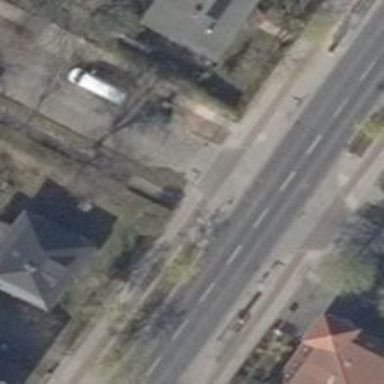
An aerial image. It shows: Unmarked road crossing.